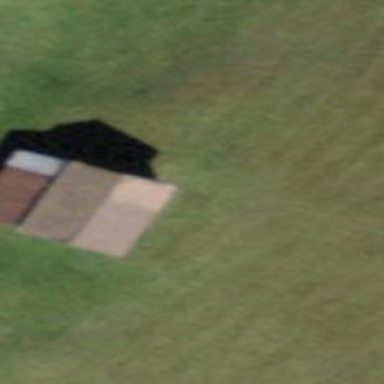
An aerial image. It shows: Cabin.